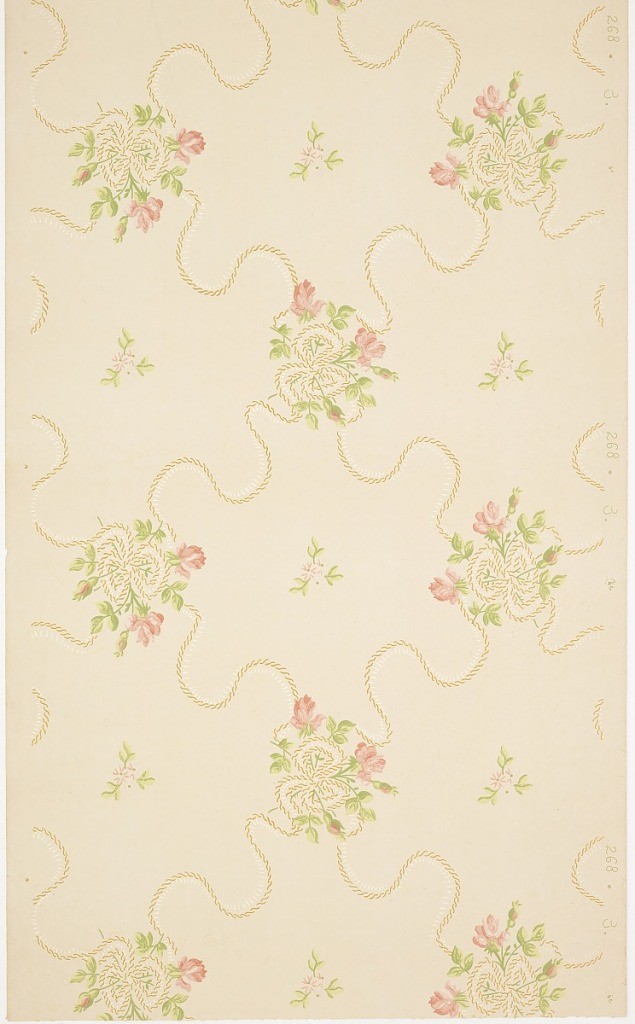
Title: Ceiling paper
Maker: Cresswell & Washburn Ltd, Philadelphia, Pennsylvania, 1880 - 1900
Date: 1905–1915
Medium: Machine-printed paper, liquid mica
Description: Small floral clusters tied with bow knot and connected by cord or ribbon.